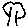
Label: tree